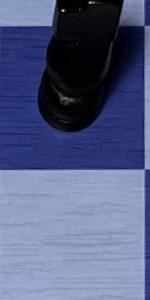
Label: Empty